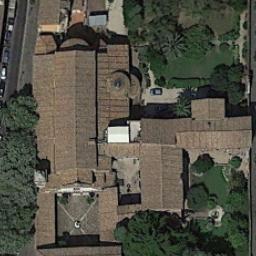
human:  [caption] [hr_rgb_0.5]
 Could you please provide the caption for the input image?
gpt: This is a church with a square courtyard .

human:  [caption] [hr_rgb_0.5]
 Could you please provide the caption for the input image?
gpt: The church with some brown sloping roofs is surrounded by some trees .

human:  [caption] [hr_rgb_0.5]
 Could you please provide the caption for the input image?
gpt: A church with a yellow and white roof, Surrounded by many trees, A road next to the road .

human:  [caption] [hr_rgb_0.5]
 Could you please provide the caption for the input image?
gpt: There is a church surrounded by some trees with a road passed by .

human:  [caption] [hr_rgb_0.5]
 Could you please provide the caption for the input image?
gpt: There are some cars on the road near the church .